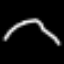
Label: The Eiffel Tower